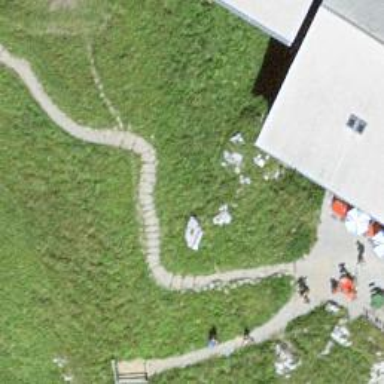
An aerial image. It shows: Excellent visible ground path.